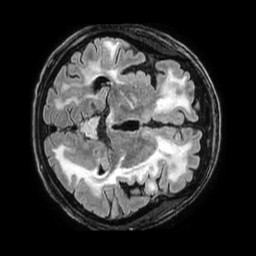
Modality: FLAIR
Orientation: axial
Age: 72
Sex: male
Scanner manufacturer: philips
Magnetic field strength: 1.5 T
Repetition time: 4.8 s
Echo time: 0.3286 s